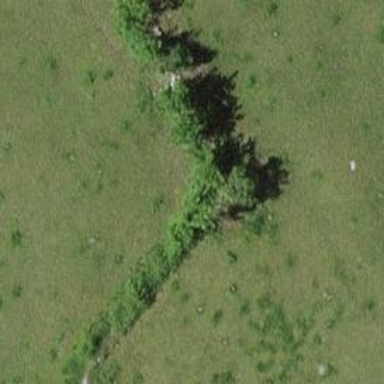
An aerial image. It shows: Dry stone wall barrier.